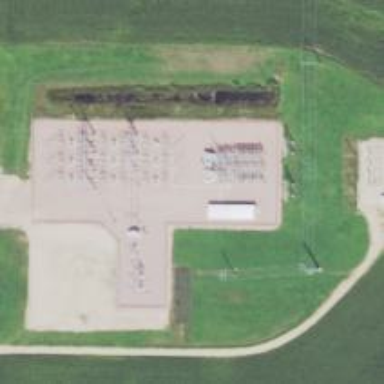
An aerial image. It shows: Switch used for power control.